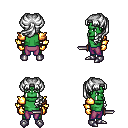
a pixel art fantasy rpg character, male body template, orc, green skin, gold arm armor, magenta pants, white princess hairstyle, gold gloves, metal boots, dagger, four views (front, back, left, right), 2x2 character sprite sheet, small pixel art, hard edges, no anti-aliasing